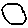
Label: circle